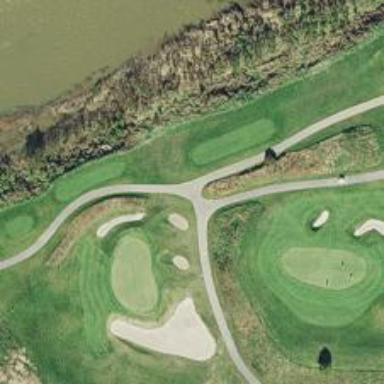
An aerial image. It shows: Path designed for golf carts.